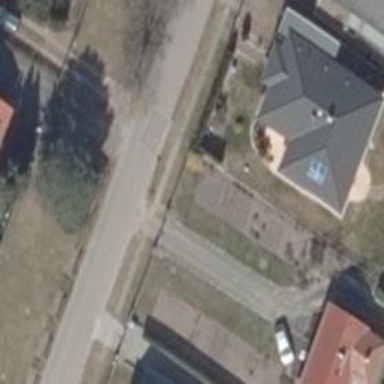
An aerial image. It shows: Driveway.